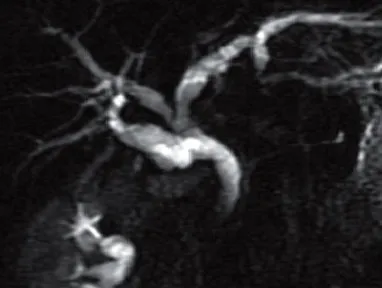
MRCP after stone migration. The cystic duct remnant remains dilated, with aberrant hepatic drainage clearly demonstrated.
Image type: radiology (mri)